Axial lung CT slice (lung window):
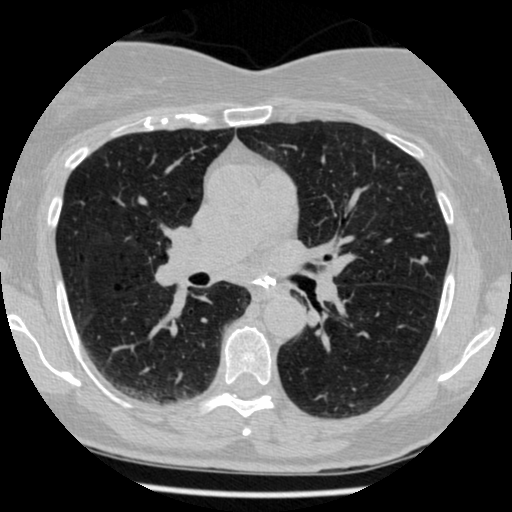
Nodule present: yes
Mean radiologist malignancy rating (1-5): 2.75